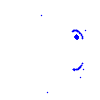
Particle: electron